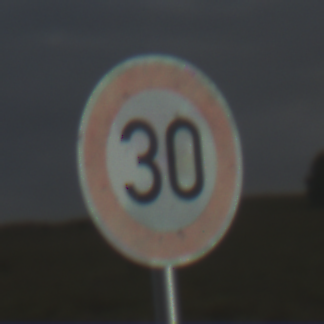
Verkehrszeichen: Geschwindigkeit30
Umgebung: Outdoor, Nature
Tageszeit: Night
Wetter: Overcast
Licht: Artificial
Jahreszeit: NotSpecified
Kontrast: LowContrast